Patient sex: M
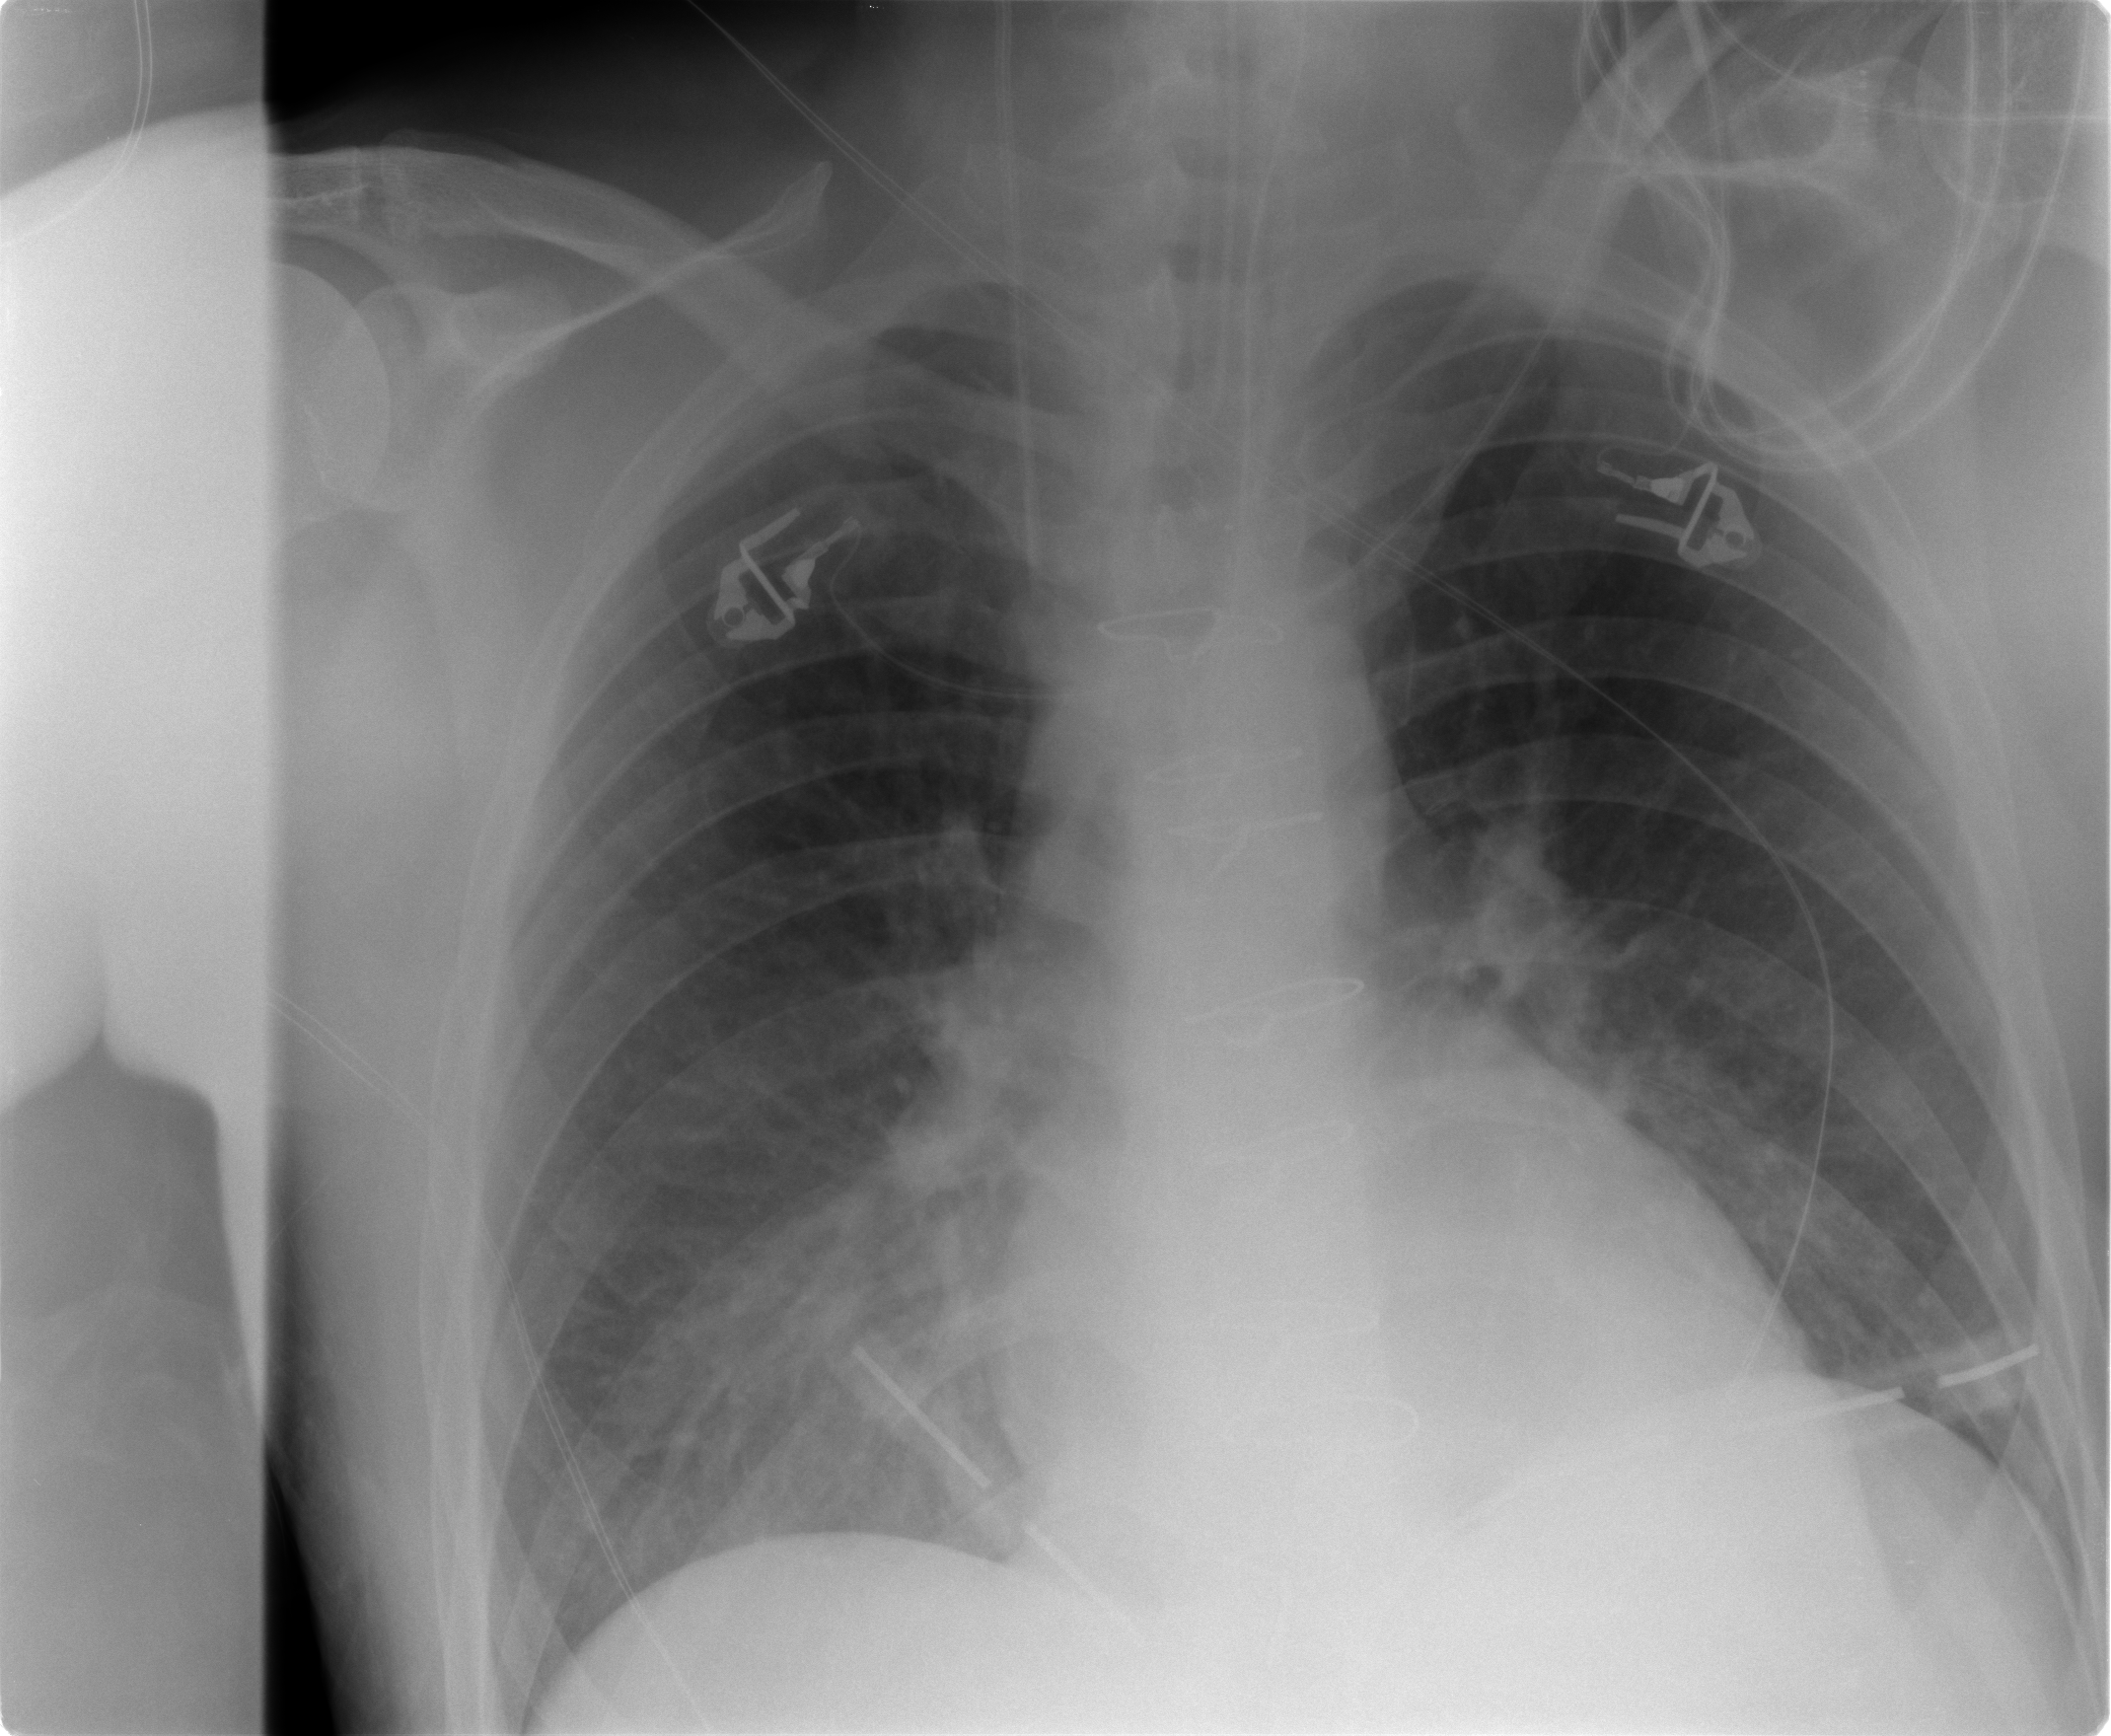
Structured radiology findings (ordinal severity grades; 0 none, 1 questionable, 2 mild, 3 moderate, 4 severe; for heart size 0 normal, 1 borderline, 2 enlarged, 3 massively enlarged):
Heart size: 2
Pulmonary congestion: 2
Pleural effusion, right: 0
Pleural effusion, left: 0
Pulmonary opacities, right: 2
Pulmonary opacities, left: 0
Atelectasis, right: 2
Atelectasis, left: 2